Question: I have a list of points and their angles relative to each other from one central point. Because of how the list is generated there is no order to the list nor is there a guarantee that an angle between two points will or will not exist. There is also no way of guaranteeing that the angle is clockwise or anticlockwise.
The nested list or 2D numpy array will look something like this:
'''
angle_array =
[[A, B, 32]
[C, B, 37]
[A, D, 117]
[F, E, 84]
[A, F, 103]
[D, E, 56]]
'''
Where the "columns" of the list are '[Point 1, Point 2, Angle between 1 and 2]'
Which is created from a cluster of points something like this (sorry crappy mobile phone pic & engineer scratching):

I want to end up with a list like this:
'''
direction_list =
[[A,0]
[B,32]
[C,69]
[D,117]
[E,173]
[F,257]]
'''
Where the "columns" in this case are 'Point, heading relative to point A'
This is only an example and point A does not have to be heading point, it could be any point in the cluster.
Is there a numpy or python function that will loop through a list and create a new list of values based on common values in a list that I could use in this case?
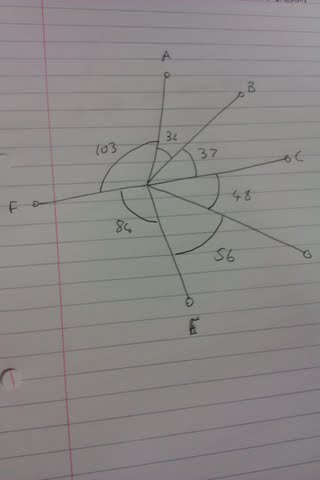
Answer: This can be made into a graph theory problem: given a list of nodes and edges, calculate the distance between them based on the edge plus the distance from the starting node to the current edge. The orientation can be encoded by making the graph directed.
In the above example, it's assumed you want to rotate around in a clockwise orientation (I assume this because the angle between 'A' and 'F' is 257, not 103). Hence, in this orientation, there is no edge between 'A' and 'F'. We can encode our graph as follows:
'''
graph = {'A': [('B', 32), ('D', 117)],
'B': [('C', 37)],
'C': [('D', 48)],
'D': [('E', 56)],
'E': [('F', 84)],
'F': [('A', 103)]}
'''
We then do what is effectively a breadth-first search, adding edges when we find them. Note that this doesn't do any error checking; any non-connected graph will simply crash with a 'KeyError'. The error checking shouldn't be difficult to add, however:
'''
import queue
def calculate_distances(graph, start):
q = queue.Queue()
distances = {start: 0}
for adj in graph[start]:
distances[adj[0]] = adj[1]
q.put(adj[0])
while not q.empty():
next_node = q.get()
for adj in graph[next_node]:
if adj[0] not in distances:
distances[adj[0]] = adj[1] + distances[next_node]
q.put(adj[0])
return sorted([[x, y] for x, y in distances.items()], key=lambda x: x[0])
'''
Testing:
'''
if __name__ == '__main__':
dist = calculate_distances(graph ,'A')
print(dist)
>>> [['A', 0], ['B', 32], ['C', 69], ['D', 117], ['E', 173], ['F', 257]]
'''